Field crop: tomato
Growth stage: 2
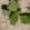
Species: solanum